Question: I have a simple question about how to organize my simple MVC application in C++. I'm new to CMake and I'm just learning how to use it.
Imagine a simple folder organization like the following:

-Can someone please tell me if this structure is correct?
-If so what is the best way to write the cmake files for it?
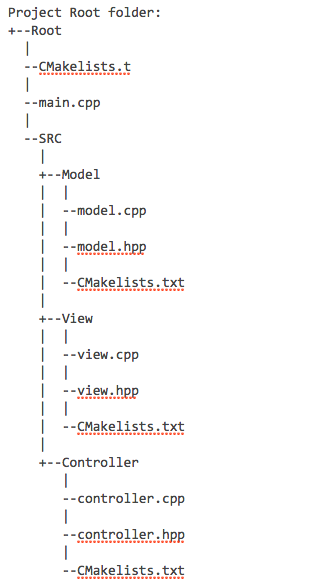
Answer: It looks pretty normal structure to me. In fact I use the same one in my projects.
In the root CMake file you will put:
'include(Src/Model/CMakelists.txt)'
and 'CMakelists.txt' might look like this:
'''
set(MODEL_HEADERS
src/Model/model.hpp)
set(MODEL_SOURCES
src/Model/model.cpp
${MODEL_HEADERS})
list(APPEND ALL_SOURCES ${MODEL_SOURCES})
source_group("Model" FILES ${MODEL_SOURCES})
'''
Where 'ALL_SOURCES' is the variable from the root file which is later passed to 'add_executable'
Repeat the same for all your subfolders and you will have the final project.